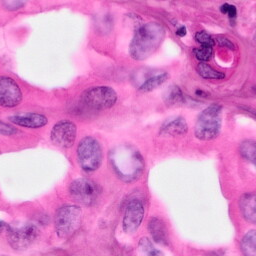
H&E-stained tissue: Pancreatic